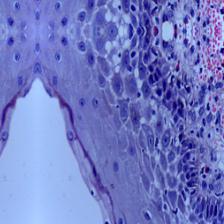
Diagnosis: Normal